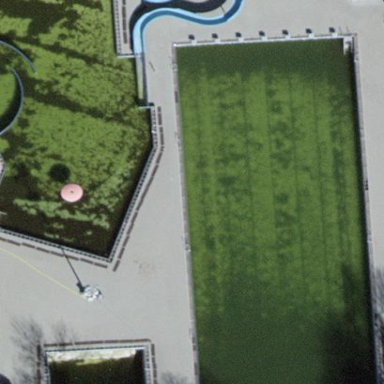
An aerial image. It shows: Swimming pool located in leisure land.